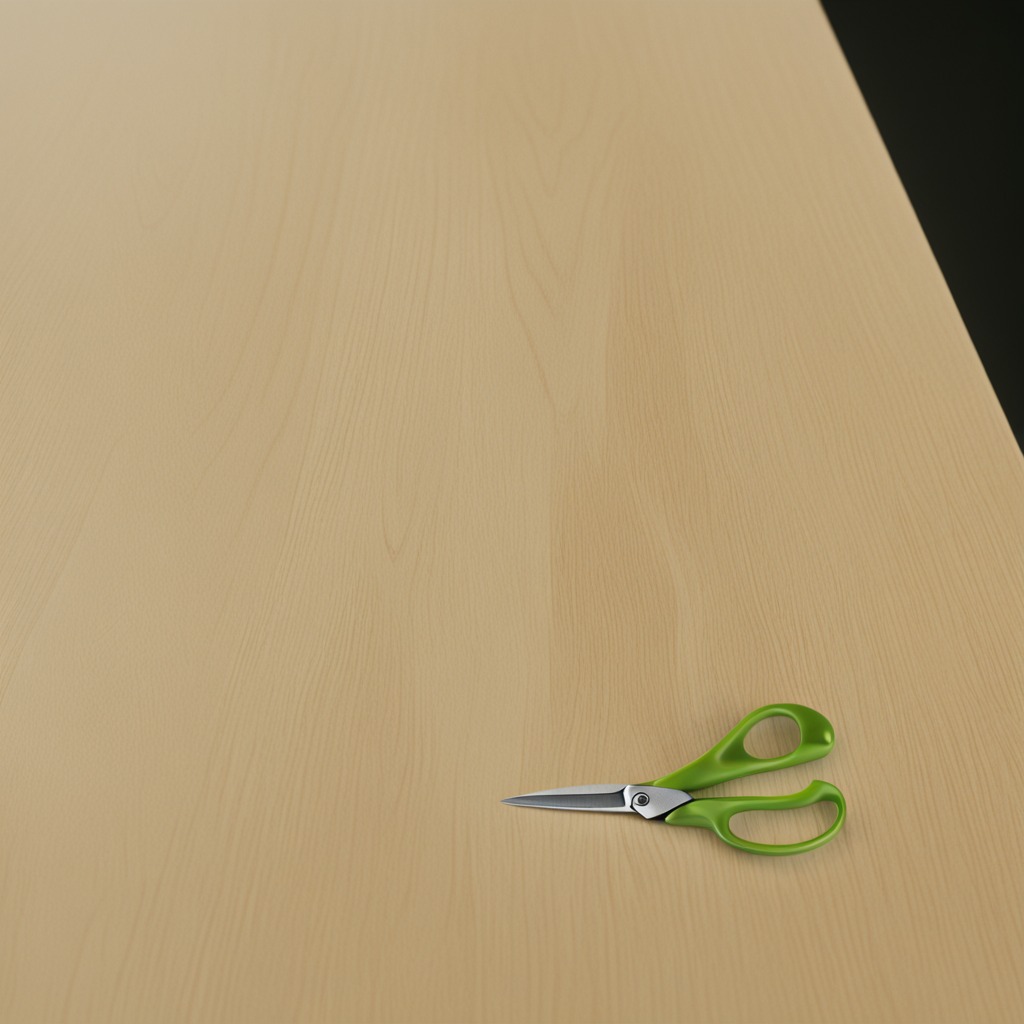
A scissor lying on a plywood surface in a paint workshop lit by afternoon window light.